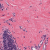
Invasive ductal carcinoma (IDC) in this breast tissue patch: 0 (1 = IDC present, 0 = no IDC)